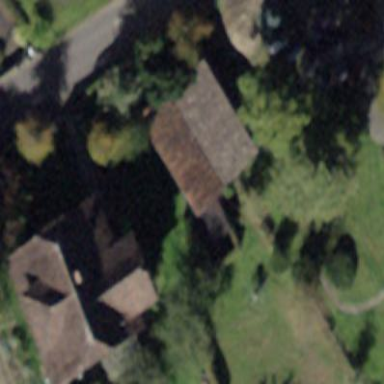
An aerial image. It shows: Shed building.